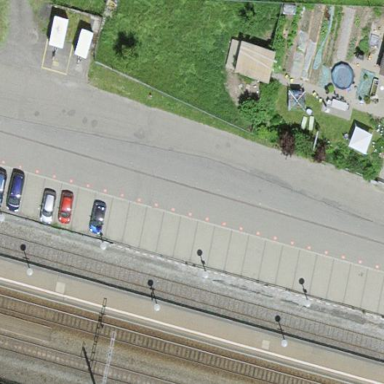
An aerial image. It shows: Street-side parking area.